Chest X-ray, PA view. Patient: 48 years old, sex M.
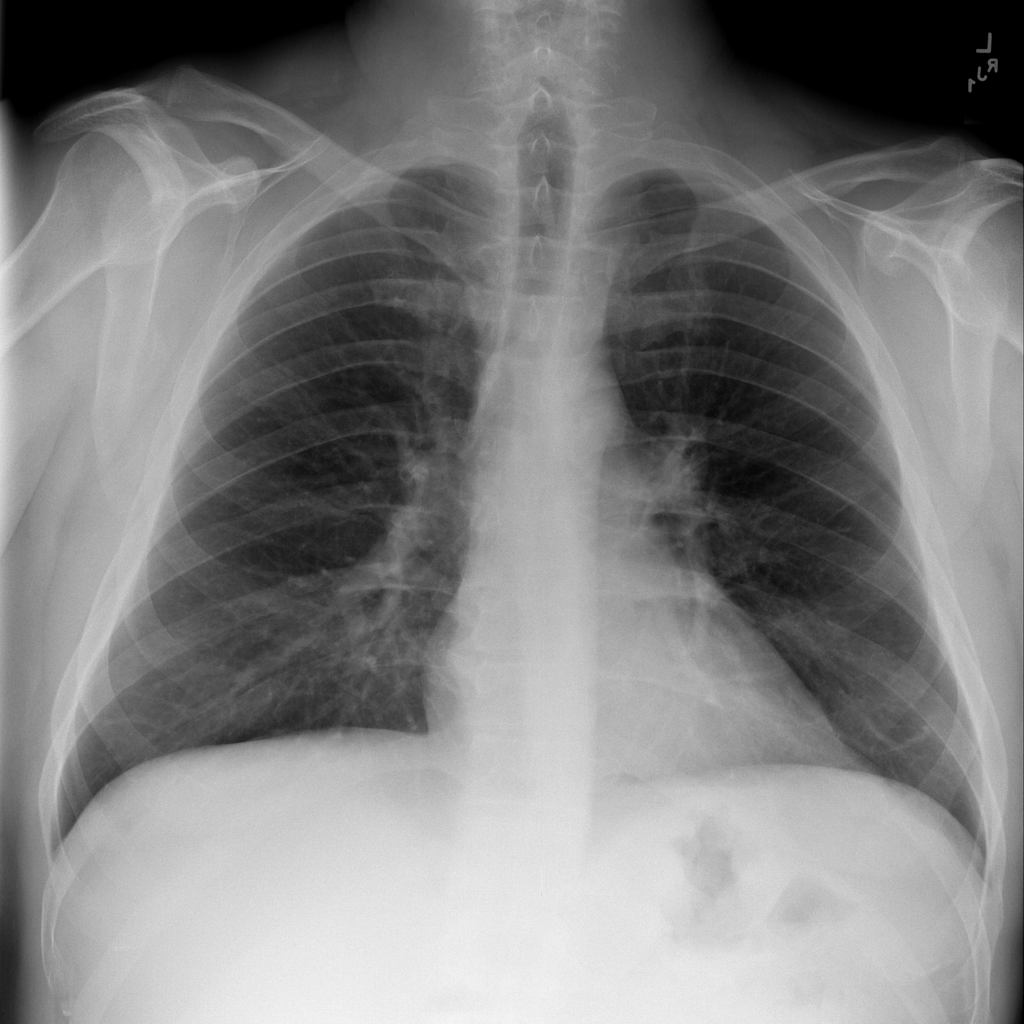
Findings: No Finding